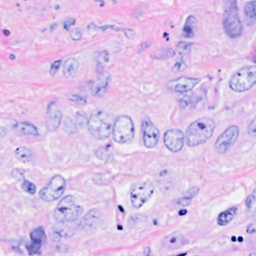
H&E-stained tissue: Breast